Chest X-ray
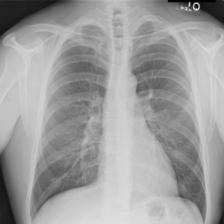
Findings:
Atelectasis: negative
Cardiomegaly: negative
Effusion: negative
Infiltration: negative
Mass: negative
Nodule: negative
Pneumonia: negative
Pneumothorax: negative
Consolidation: negative
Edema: negative
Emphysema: negative
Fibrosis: negative
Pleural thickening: negative
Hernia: negative